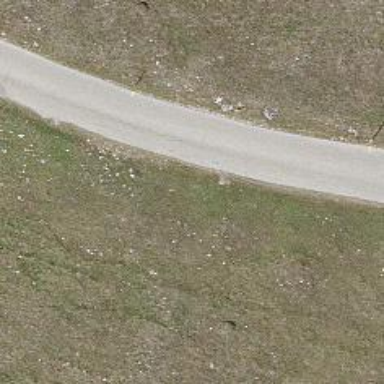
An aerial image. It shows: Unclassified road with asphalt surface.